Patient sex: M
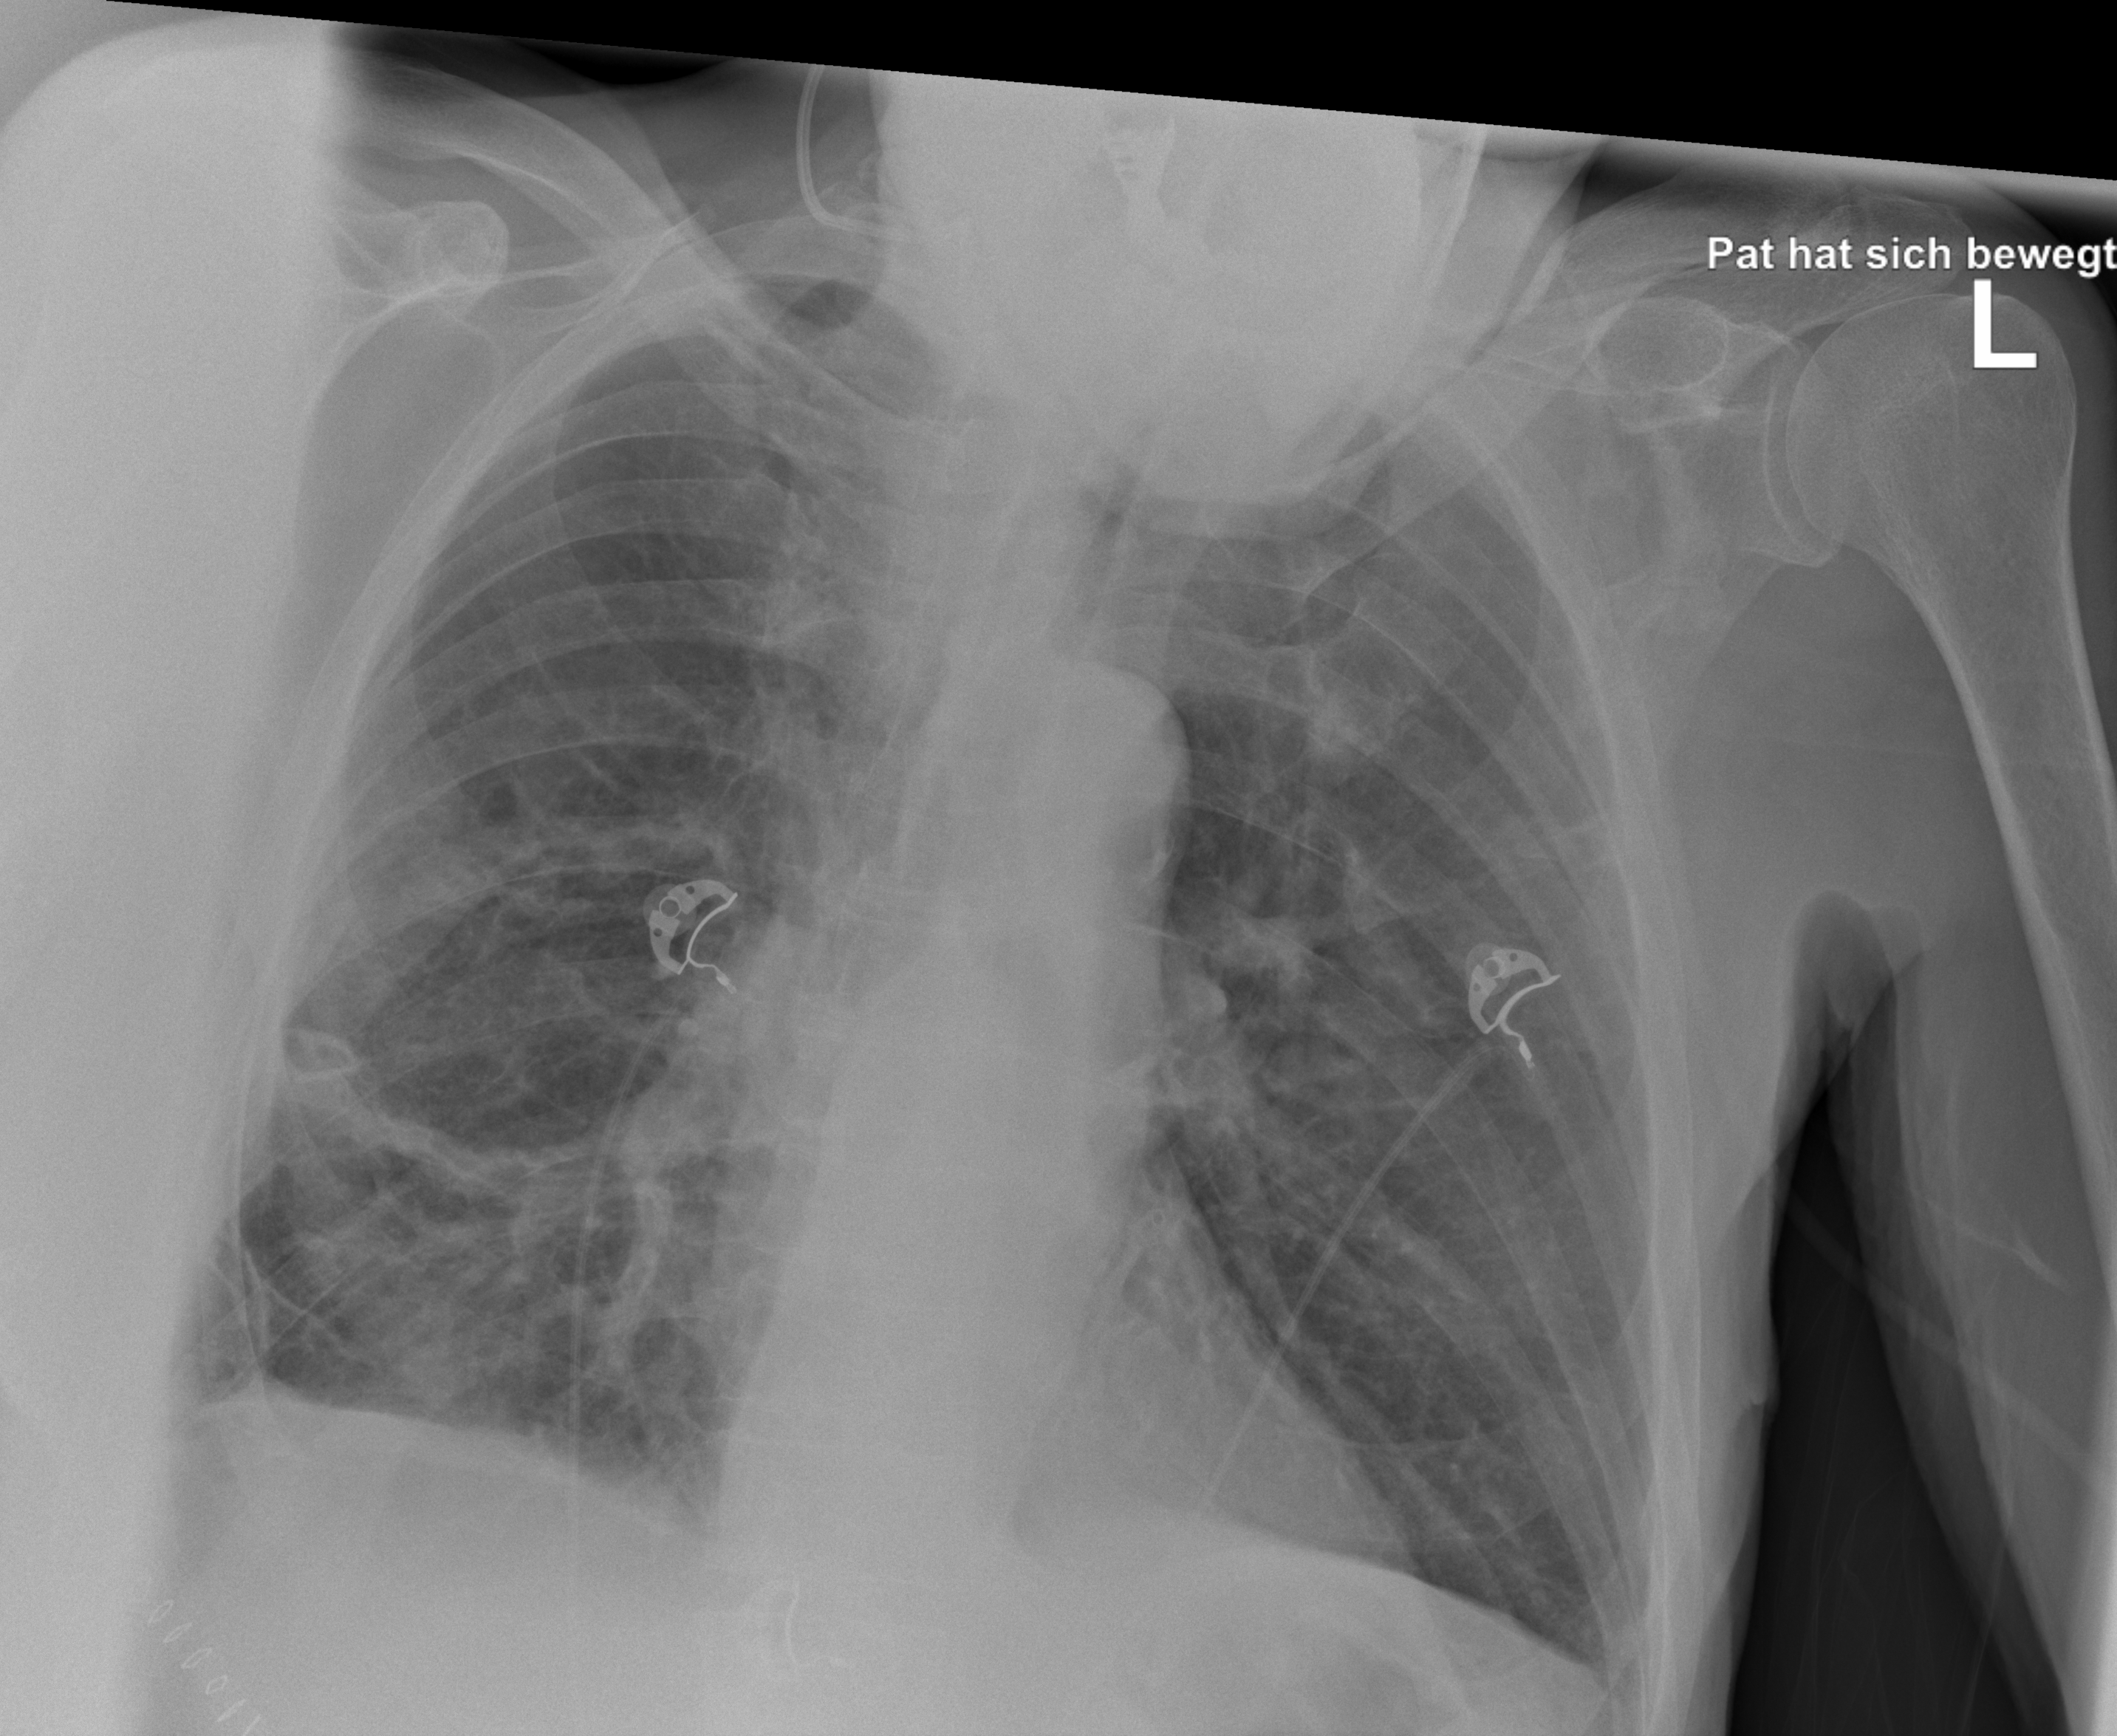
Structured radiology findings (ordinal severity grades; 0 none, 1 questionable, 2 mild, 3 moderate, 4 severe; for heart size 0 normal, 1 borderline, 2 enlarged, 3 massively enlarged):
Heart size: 0
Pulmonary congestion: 1
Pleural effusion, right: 2
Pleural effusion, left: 1
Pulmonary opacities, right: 2
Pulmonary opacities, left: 0
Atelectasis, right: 2
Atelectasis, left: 2